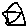
Label: house